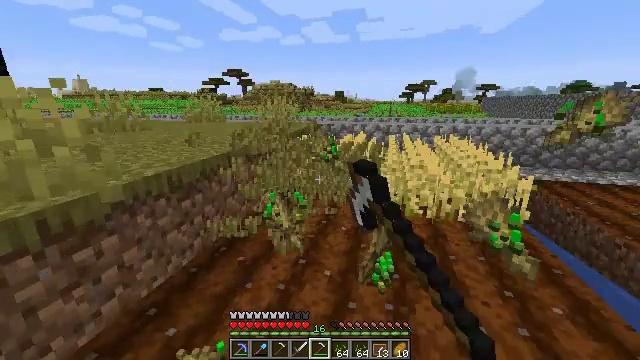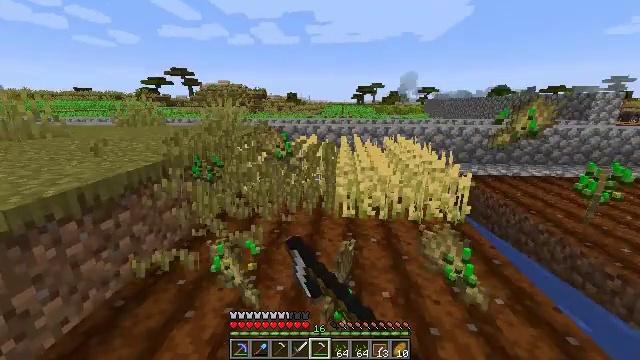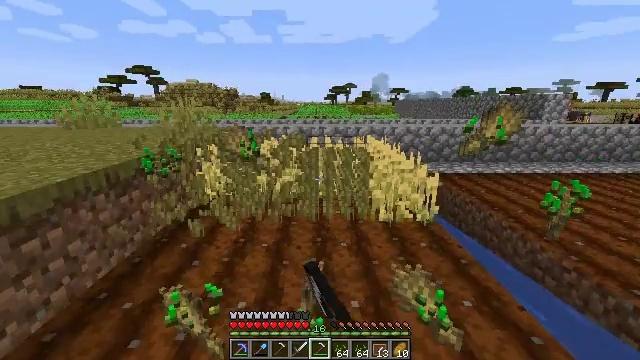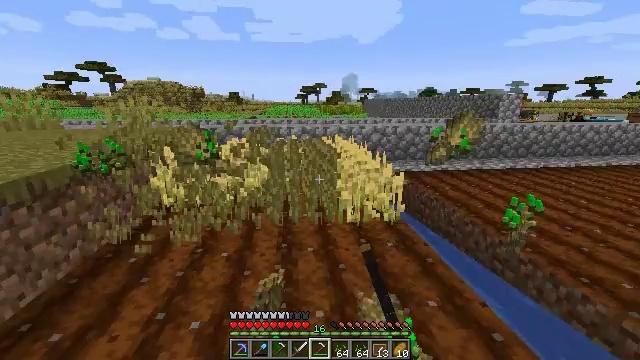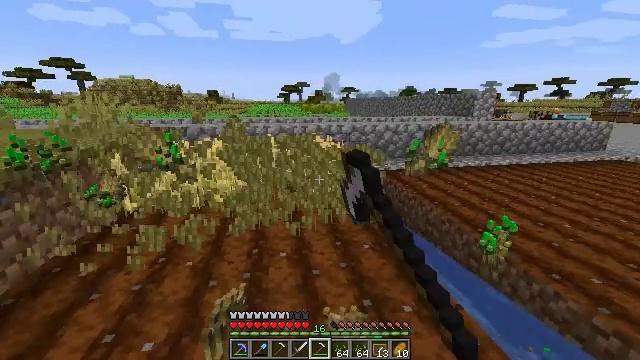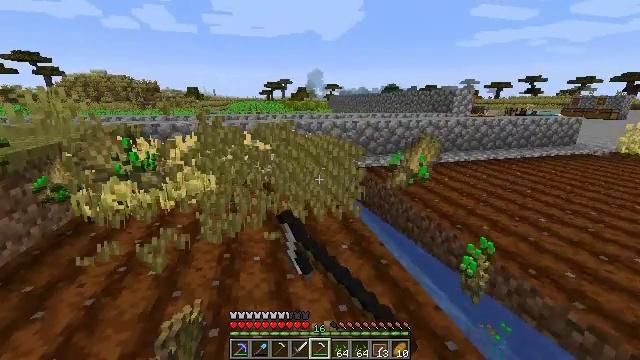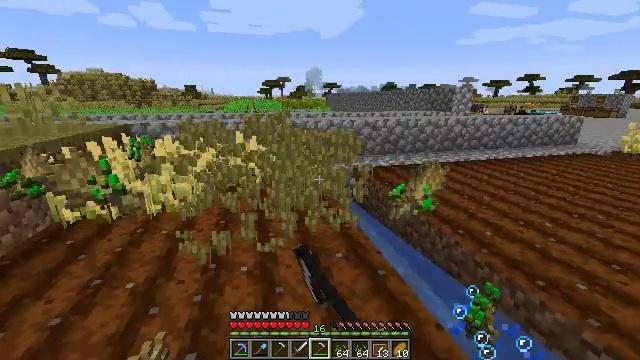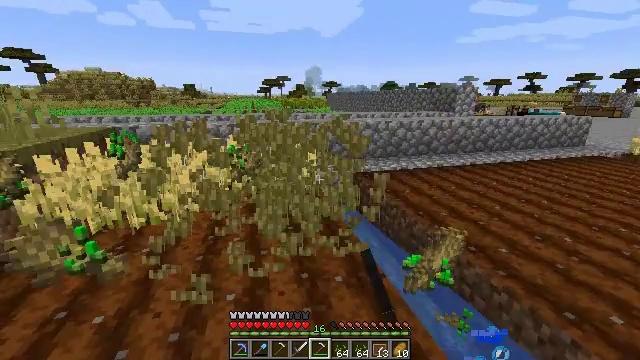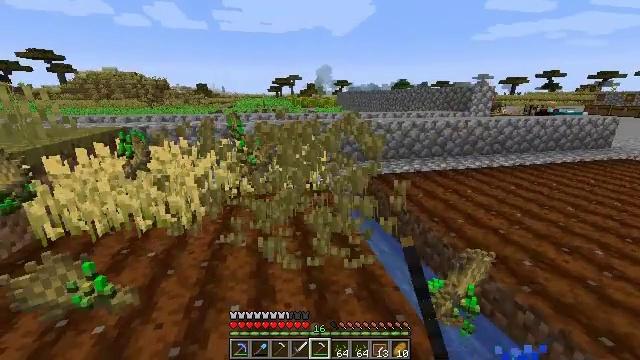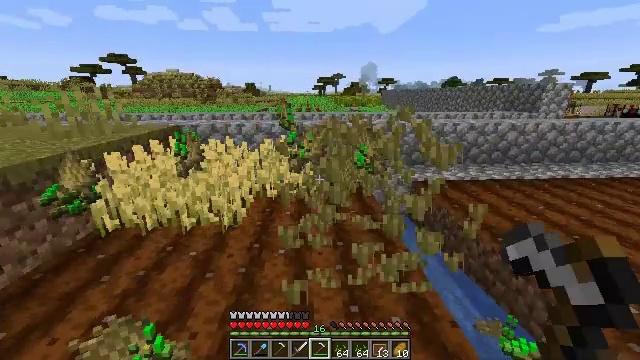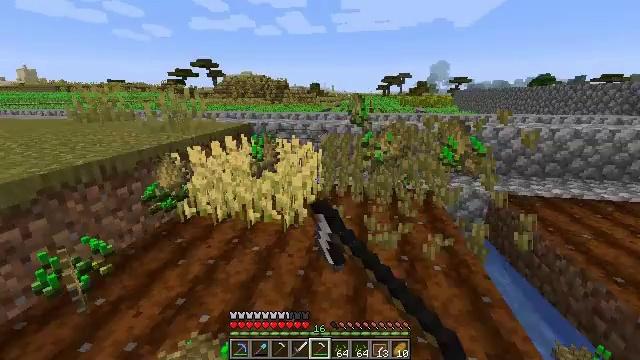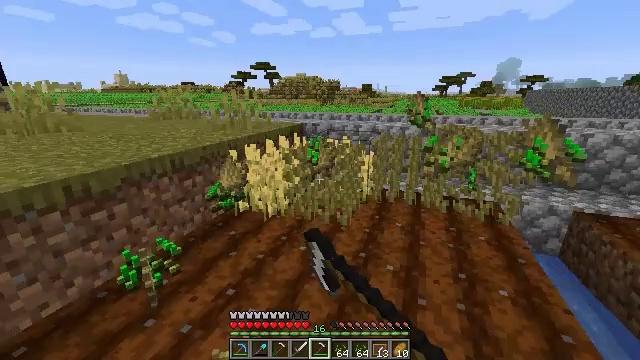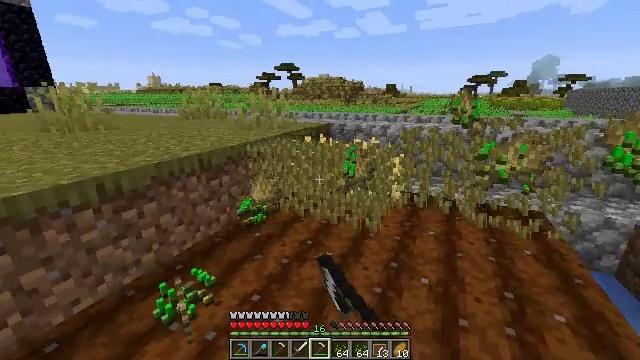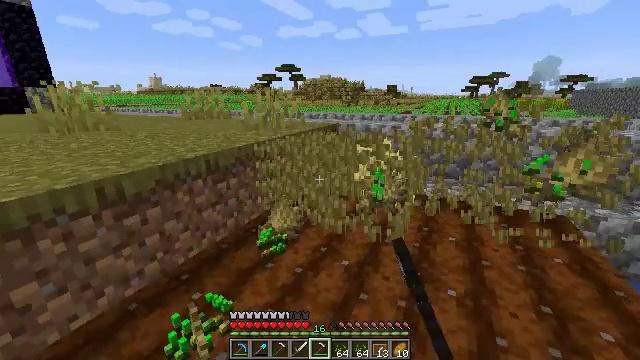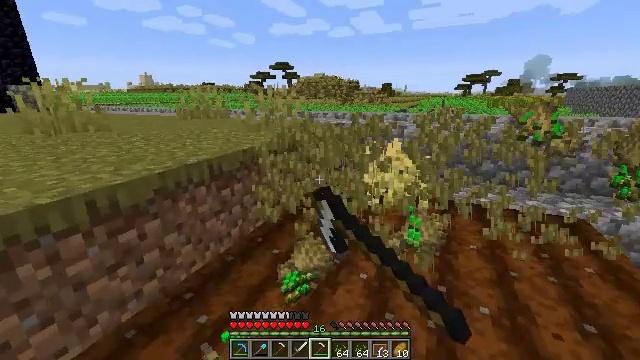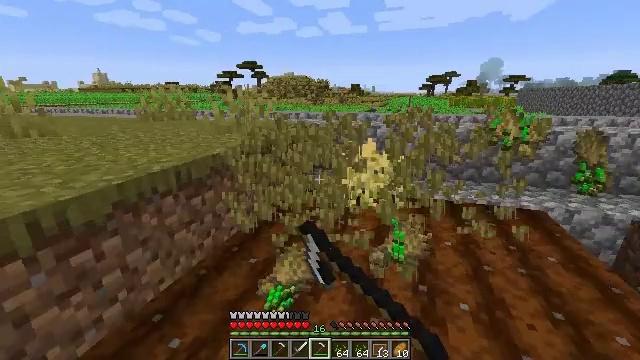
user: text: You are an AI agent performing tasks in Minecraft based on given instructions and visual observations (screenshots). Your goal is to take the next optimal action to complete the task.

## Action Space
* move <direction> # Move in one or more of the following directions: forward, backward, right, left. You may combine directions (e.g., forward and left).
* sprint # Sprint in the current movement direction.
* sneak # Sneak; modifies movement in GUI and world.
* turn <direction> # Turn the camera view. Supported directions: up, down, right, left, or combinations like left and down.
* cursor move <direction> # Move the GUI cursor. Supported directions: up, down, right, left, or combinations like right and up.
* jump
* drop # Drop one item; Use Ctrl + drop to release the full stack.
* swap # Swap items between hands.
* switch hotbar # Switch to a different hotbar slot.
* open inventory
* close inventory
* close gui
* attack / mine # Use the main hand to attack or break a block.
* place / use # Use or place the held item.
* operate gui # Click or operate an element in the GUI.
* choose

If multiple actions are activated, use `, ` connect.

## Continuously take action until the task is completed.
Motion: motion action
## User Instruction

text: Collect wheat crops.
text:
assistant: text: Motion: move forward and move right, turn right, attack / mine
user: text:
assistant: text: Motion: move forward and move right, turn right, attack / mine
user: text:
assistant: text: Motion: move forward and move right, turn right, attack / mine
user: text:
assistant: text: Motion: move forward and move right, turn right, attack / mine
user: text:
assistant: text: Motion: move forward, turn right, attack / mine
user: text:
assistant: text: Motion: move forward, attack / mine
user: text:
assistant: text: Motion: move forward, attack / mine
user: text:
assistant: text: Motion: move forward, turn left, attack / mine
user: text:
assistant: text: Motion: move forward and move left, turn left, attack / mine
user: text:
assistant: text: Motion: move forward and move left, turn left, attack / mine
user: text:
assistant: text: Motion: move forward and move left, turn left, attack / mine
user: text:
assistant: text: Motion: move forward and move left, turn left, attack / mine
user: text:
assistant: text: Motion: move forward and move left, attack / mine
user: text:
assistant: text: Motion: move forward and move left, turn right, attack / mine
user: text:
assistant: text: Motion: move forward, turn right, attack / mine
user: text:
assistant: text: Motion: move forward and move right, turn right, attack / mine
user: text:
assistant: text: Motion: move forward and move right, turn right, attack / mine
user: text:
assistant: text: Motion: move forward and move right, turn right, attack / mine
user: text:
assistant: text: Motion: move forward and move right, turn right, attack / mine
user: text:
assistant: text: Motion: move forward and move right, attack / mine
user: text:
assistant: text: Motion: attack / mine